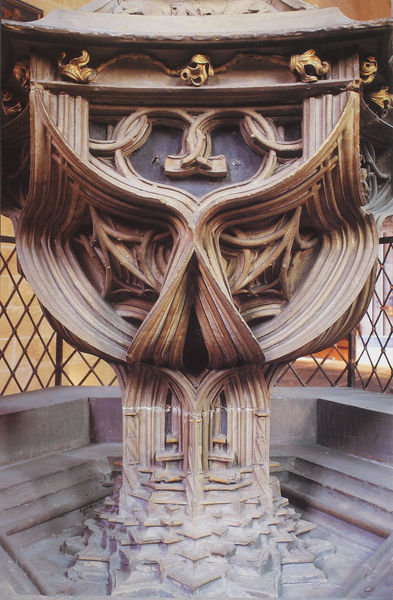
Titel: Taufgehäuse und Taufbecken
Künstler: Hans Pfau
Standort: Erfurt, St-Severi-Kirche (EU - D - Thüringen)
Schlagwörter: blau, fuß, fenster, geschwungen, glas, holz, licht, muster, ornament, barock, knoten, sockel, stein, gitter, gold, gotik, brunnen, relief, figuren, treppe, spitz, detail, stufen, bildhauerei, foto, bögen, vergoldet, stern, sterne, schnitzerei, ecken, zacken, sandstein, kanzel, lesepult, verzierungen, vergoldung, achteck, säue, taufbecken, taufstein